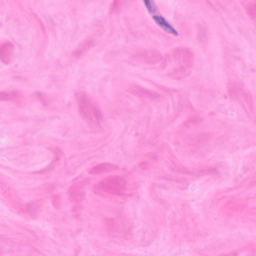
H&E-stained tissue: Breast